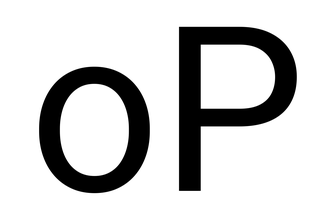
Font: Roboto_Regular